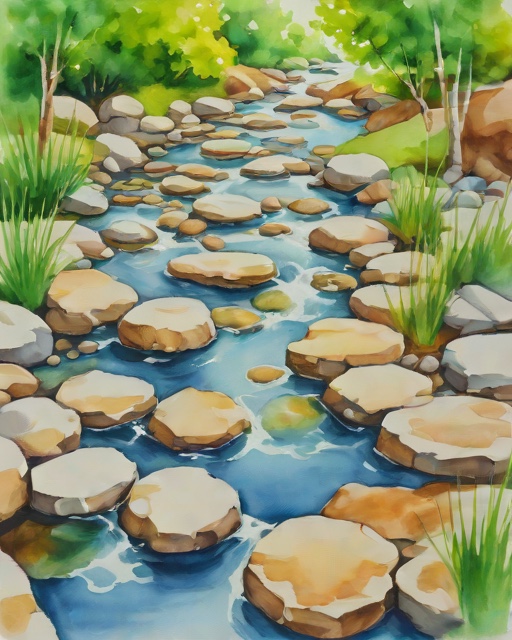
Category: Graduation